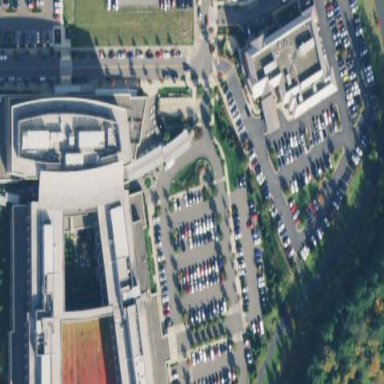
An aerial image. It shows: Hospital building.